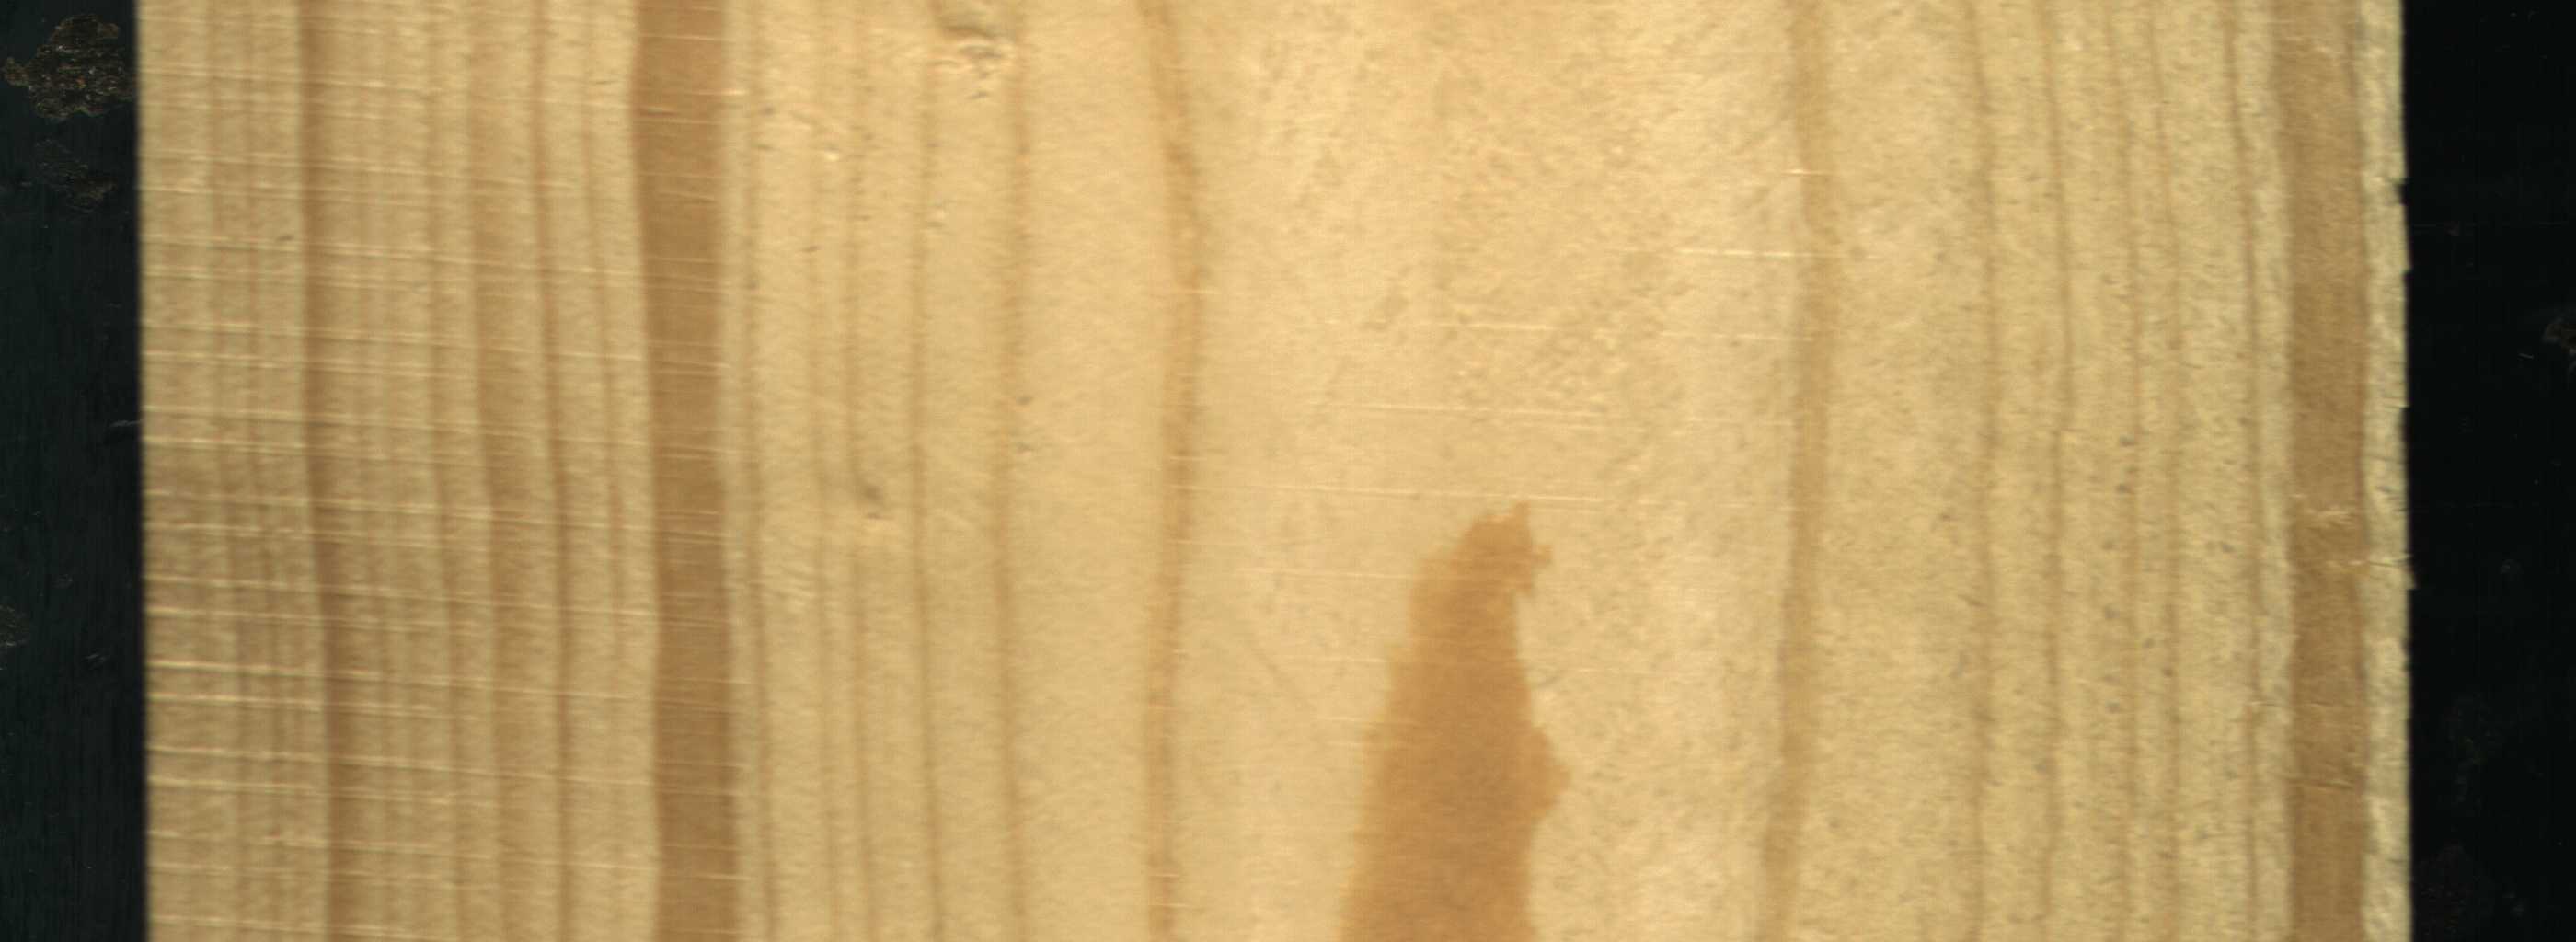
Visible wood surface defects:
Quartzity
Quartzity